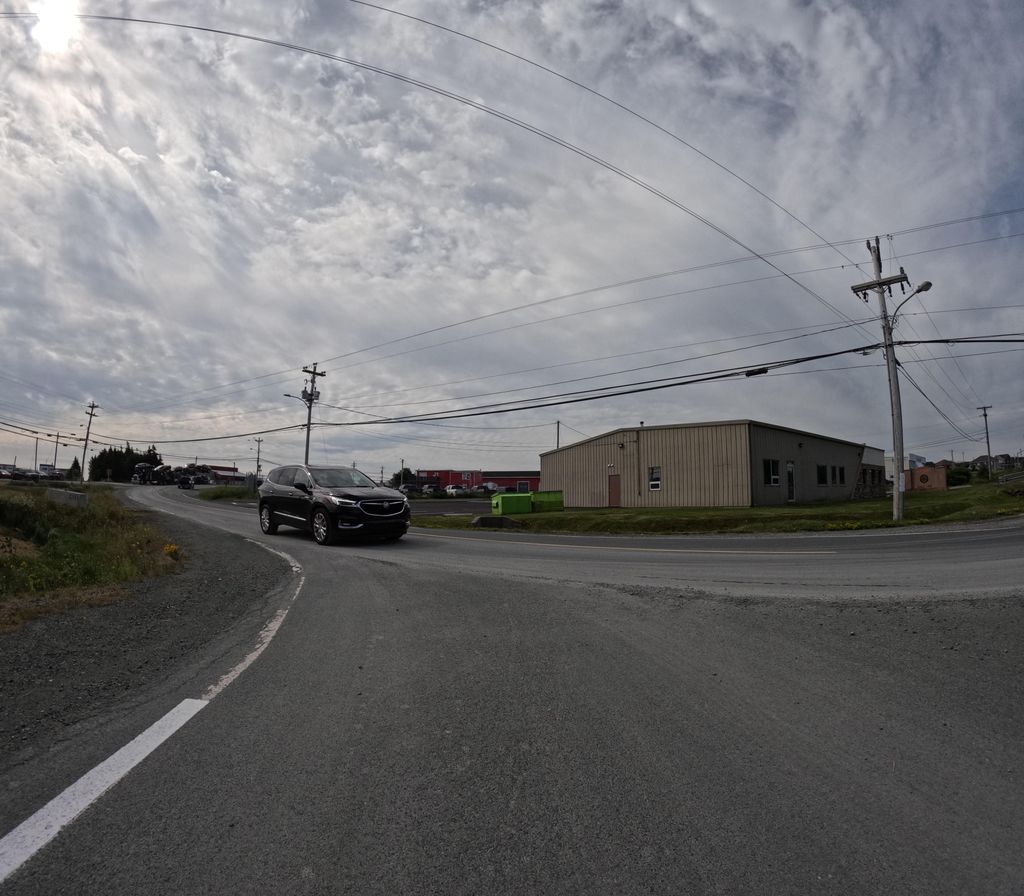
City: st_johns